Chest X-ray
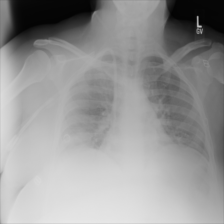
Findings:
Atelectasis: positive
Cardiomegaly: negative
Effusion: negative
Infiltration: negative
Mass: negative
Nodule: negative
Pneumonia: negative
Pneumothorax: negative
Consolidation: negative
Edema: negative
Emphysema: negative
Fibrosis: negative
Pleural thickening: negative
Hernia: negative